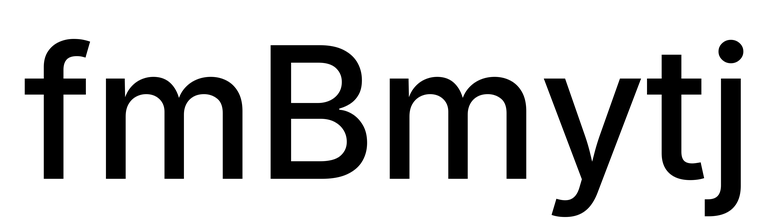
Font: Inter_Medium